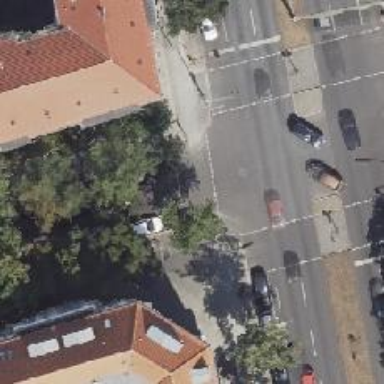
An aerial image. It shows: Crossing on the footway with traffic signals.